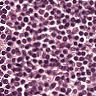
Metastatic tissue present: no